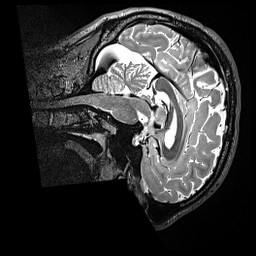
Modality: T2w
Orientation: sagittal
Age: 23
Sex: male
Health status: ill
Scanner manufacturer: siemens
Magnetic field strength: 3 T
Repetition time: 3.2 s
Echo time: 0.564 s